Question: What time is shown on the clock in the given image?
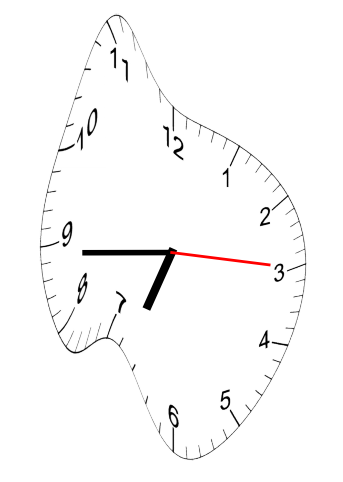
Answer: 06:44:15